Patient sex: F
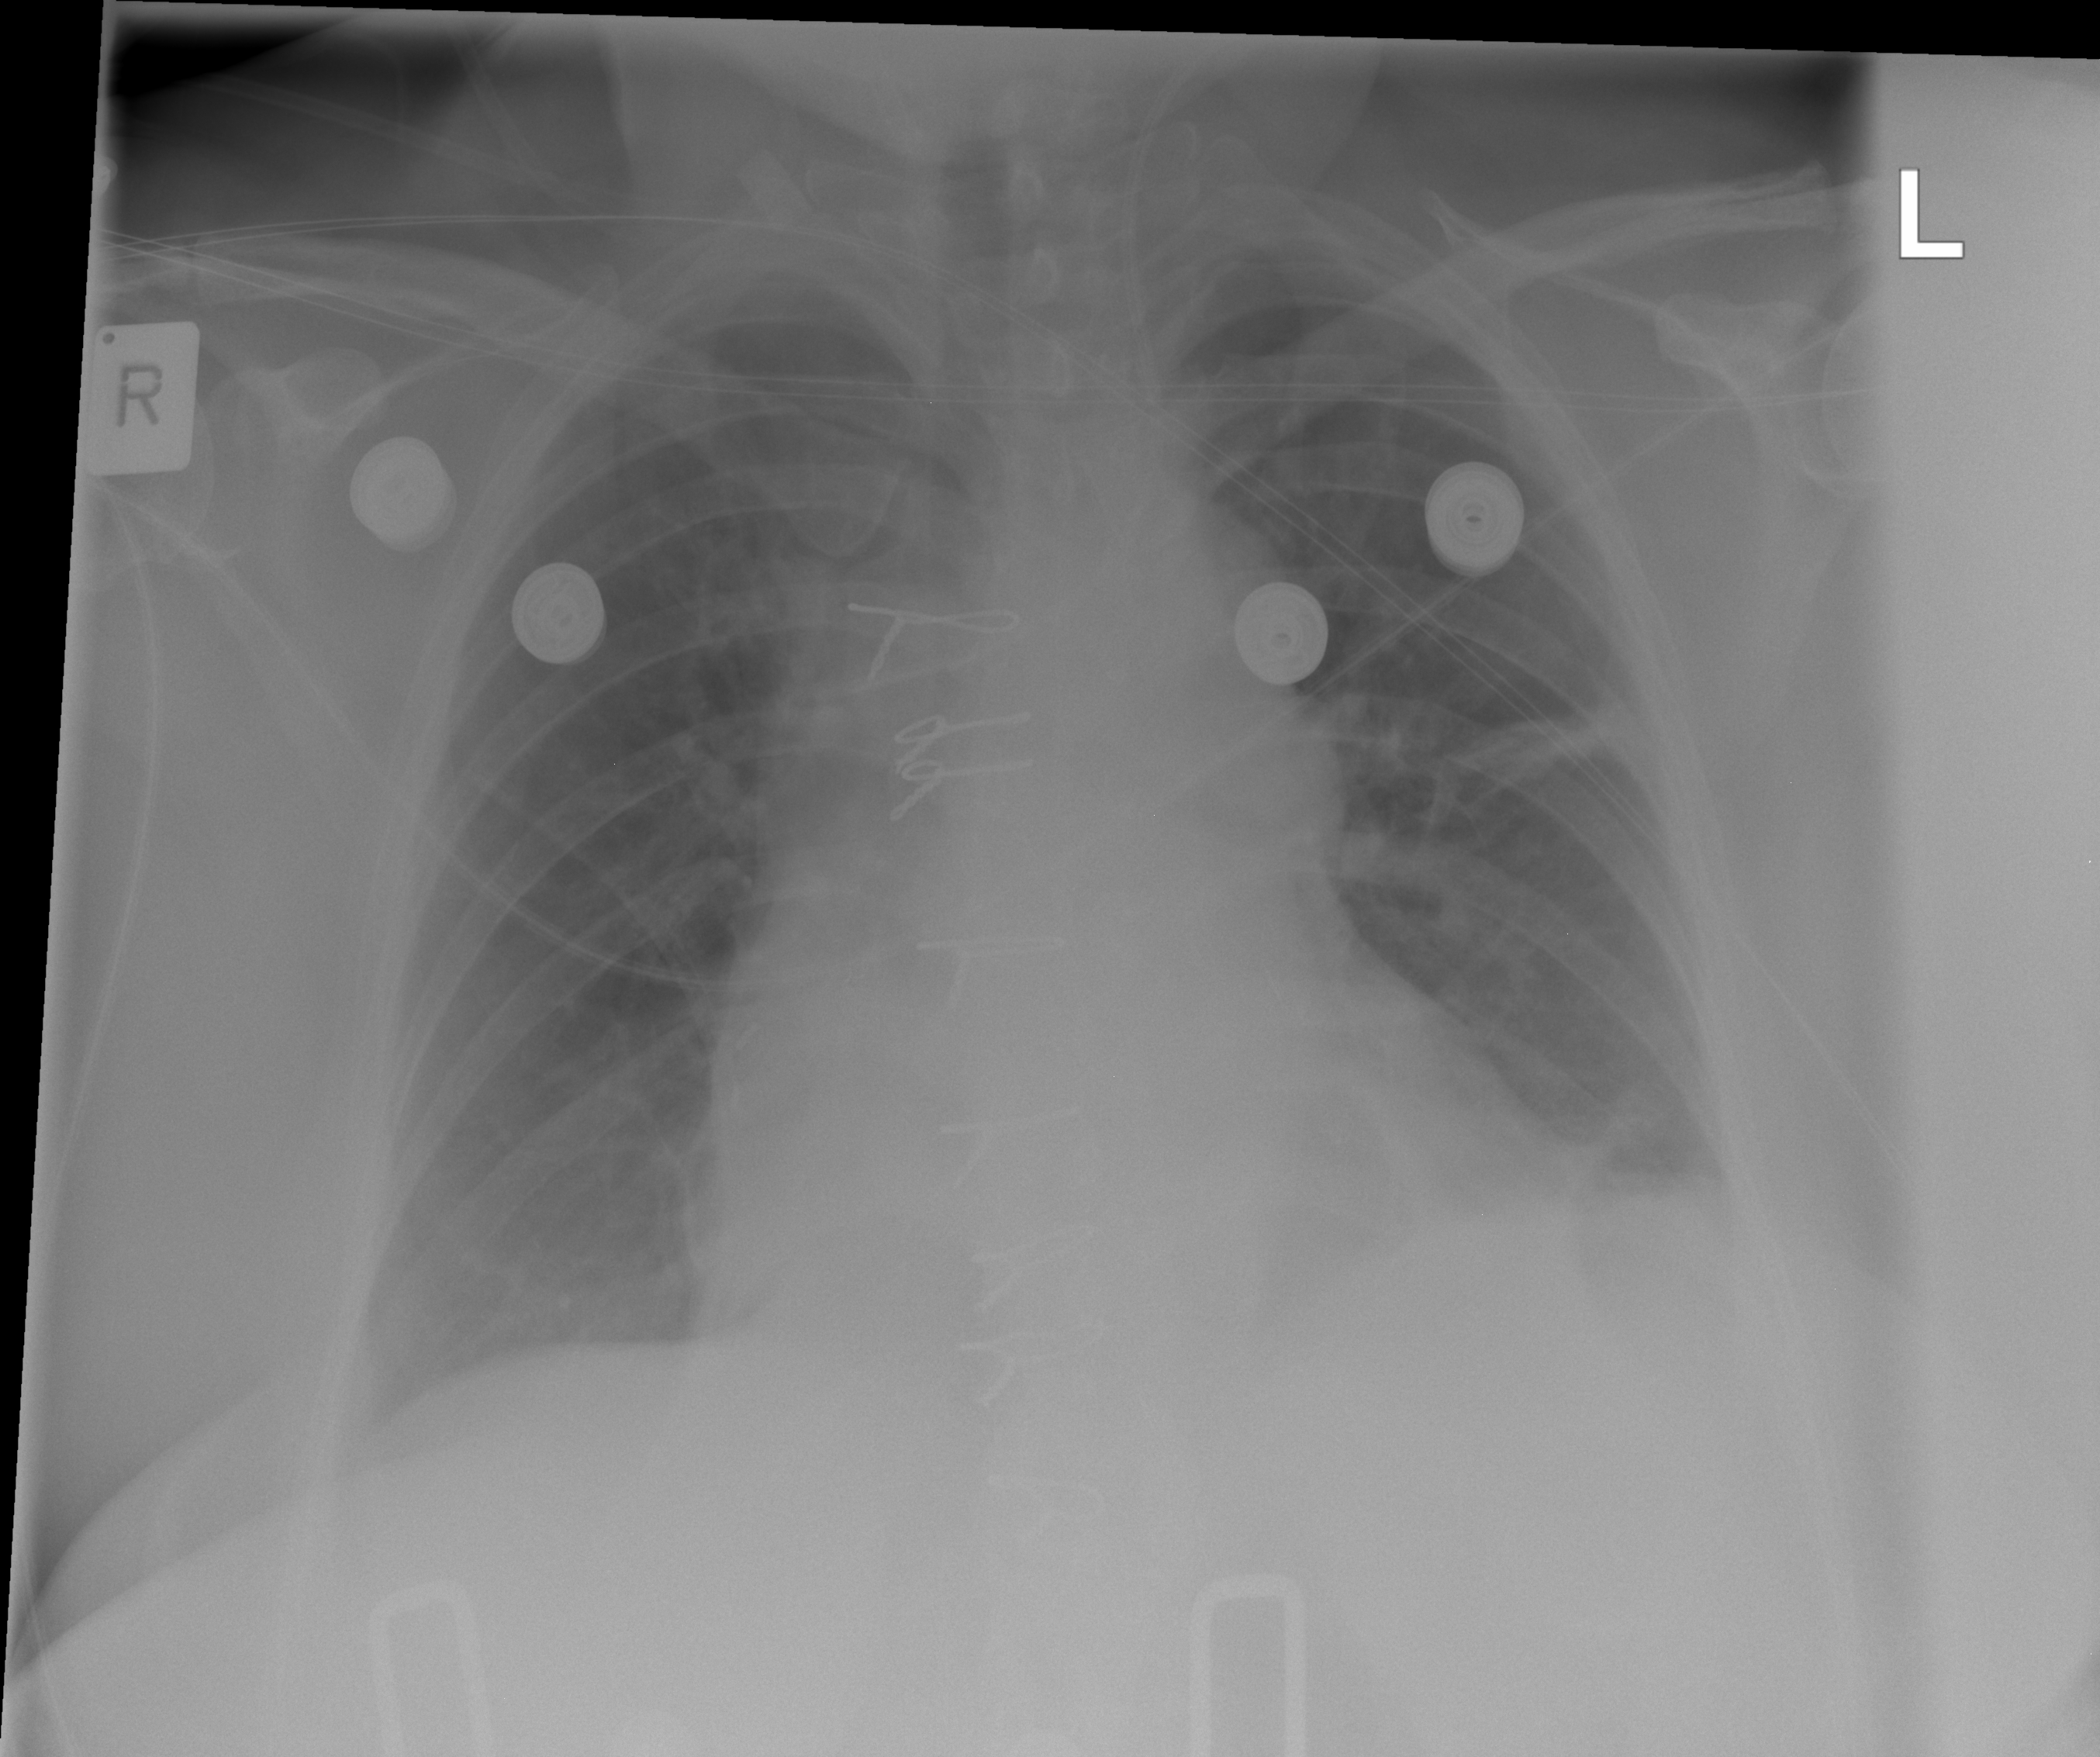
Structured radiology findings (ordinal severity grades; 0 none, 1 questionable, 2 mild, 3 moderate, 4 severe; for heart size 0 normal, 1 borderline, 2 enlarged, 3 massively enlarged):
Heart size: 2
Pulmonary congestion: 2
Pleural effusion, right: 1
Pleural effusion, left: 2
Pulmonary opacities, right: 0
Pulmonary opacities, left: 2
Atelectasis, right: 2
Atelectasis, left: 2